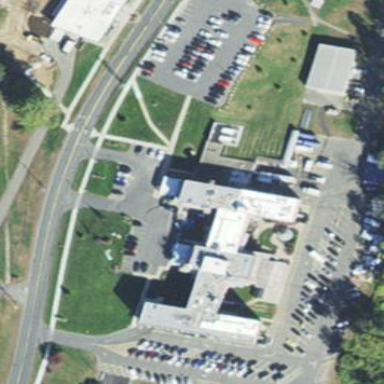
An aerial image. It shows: Hospital building.